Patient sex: M
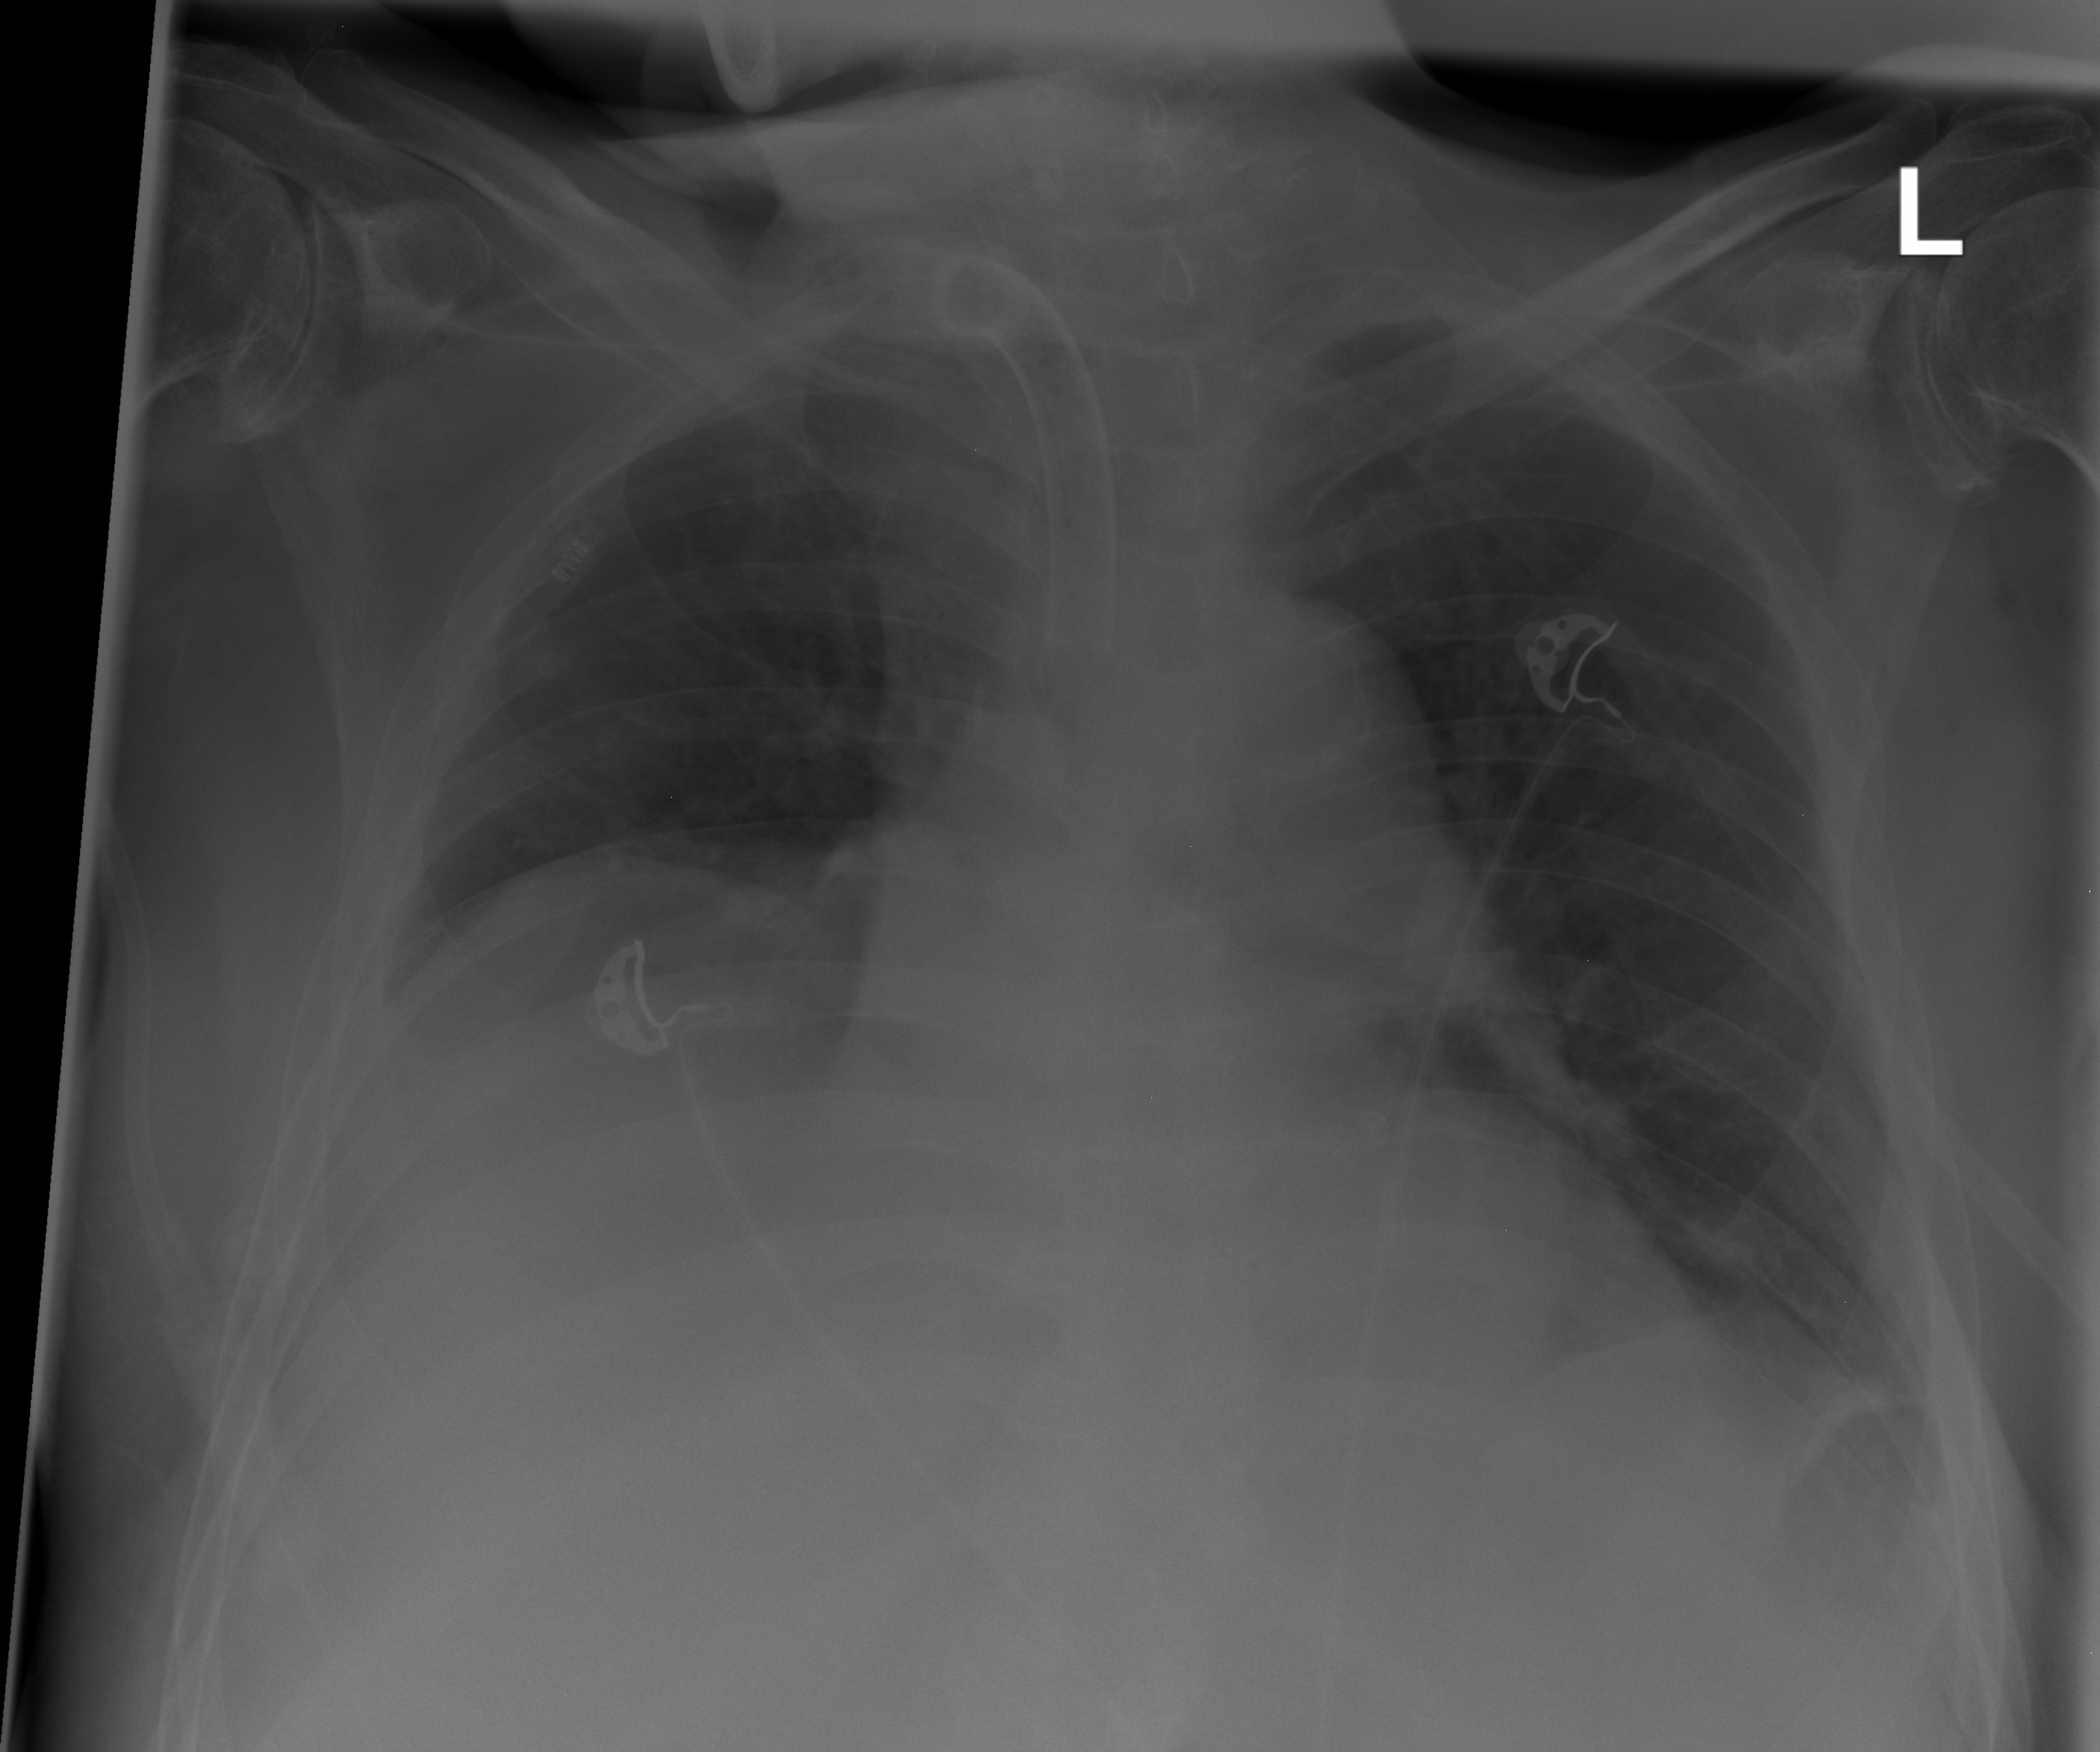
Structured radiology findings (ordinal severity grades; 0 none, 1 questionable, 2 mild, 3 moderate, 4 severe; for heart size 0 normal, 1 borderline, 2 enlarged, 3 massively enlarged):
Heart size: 1
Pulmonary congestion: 0
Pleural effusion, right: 0
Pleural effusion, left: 0
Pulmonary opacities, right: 0
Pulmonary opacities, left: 0
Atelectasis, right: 2
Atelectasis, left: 2